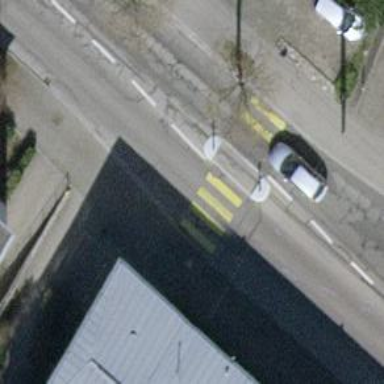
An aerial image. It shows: Marked crossing with pedestrian island.